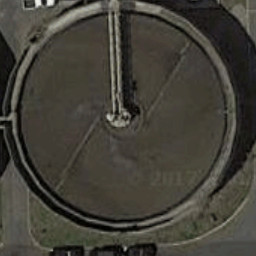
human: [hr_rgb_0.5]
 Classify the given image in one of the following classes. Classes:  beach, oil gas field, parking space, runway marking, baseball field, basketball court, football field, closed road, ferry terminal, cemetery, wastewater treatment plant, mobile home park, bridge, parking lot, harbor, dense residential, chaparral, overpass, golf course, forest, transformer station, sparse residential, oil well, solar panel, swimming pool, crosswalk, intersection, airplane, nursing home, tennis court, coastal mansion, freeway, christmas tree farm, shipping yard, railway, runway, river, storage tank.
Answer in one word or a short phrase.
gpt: wastewater treatment plant